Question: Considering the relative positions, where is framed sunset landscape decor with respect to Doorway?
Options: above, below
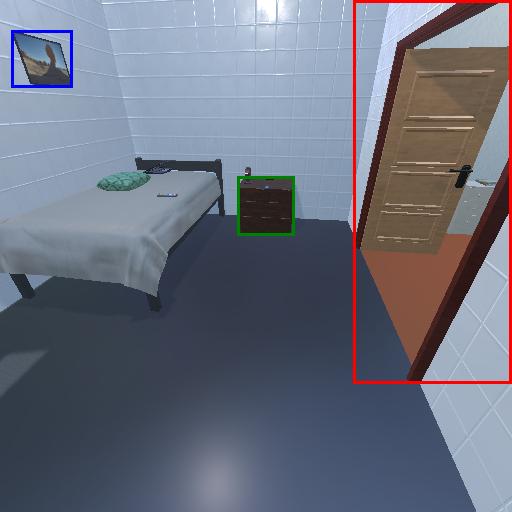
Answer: above